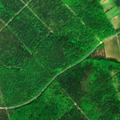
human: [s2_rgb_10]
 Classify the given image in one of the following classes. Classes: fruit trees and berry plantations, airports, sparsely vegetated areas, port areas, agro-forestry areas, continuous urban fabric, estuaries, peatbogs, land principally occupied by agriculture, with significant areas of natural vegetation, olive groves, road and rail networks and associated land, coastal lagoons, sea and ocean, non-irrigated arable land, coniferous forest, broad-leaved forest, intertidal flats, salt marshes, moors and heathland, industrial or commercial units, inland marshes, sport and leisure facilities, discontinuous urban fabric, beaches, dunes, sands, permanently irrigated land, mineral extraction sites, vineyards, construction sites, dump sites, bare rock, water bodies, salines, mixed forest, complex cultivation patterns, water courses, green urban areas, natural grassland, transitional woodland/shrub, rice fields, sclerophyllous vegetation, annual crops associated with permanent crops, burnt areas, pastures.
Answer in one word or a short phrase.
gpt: non-irrigated arable land, coniferous forest, mixed forest